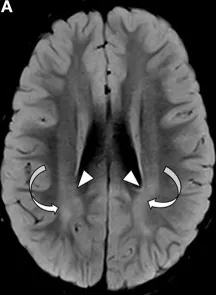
Brain MRI/MRS from patient 1 (A) Axial FLAIR sequence at the level of the lateral ventricle and centrum semiovale at 4 years of age showing bilateral symmetric areas of amorphous hyperintensity (curved arrows) within the periventricular white matter. Notice the hyperintensity is seen extending up to the ventricular margin (arrowhead).
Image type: radiology (mri)